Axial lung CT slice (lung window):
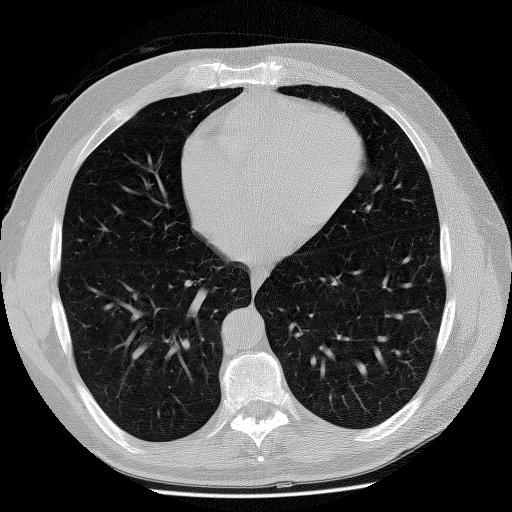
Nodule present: no